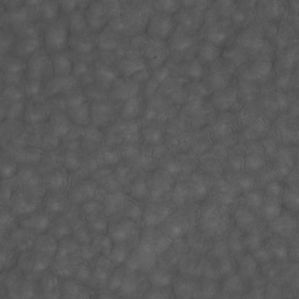
Label: non_frost